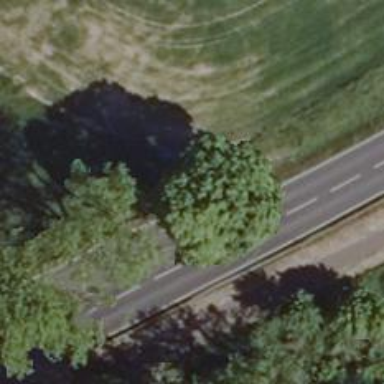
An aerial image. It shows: Deciduous tree with broadleaved leaves.